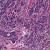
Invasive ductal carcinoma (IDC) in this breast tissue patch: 1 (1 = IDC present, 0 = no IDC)